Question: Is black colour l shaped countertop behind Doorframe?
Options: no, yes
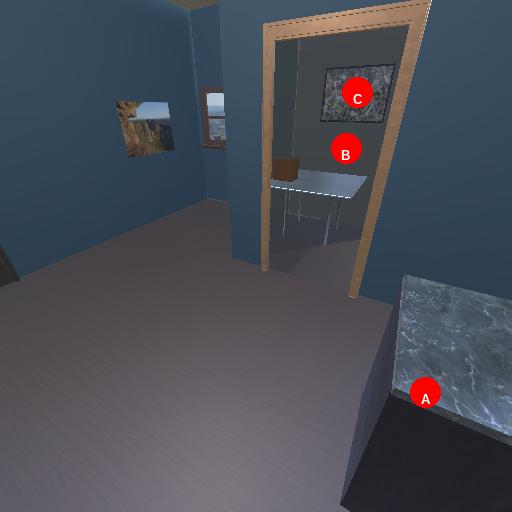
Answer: no